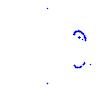
Particle: proton